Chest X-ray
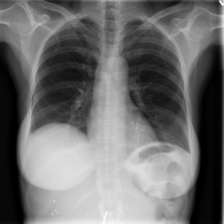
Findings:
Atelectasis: negative
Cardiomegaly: negative
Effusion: negative
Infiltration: negative
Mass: negative
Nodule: negative
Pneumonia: negative
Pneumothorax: negative
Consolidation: negative
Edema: negative
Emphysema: negative
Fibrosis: negative
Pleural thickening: negative
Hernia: negative